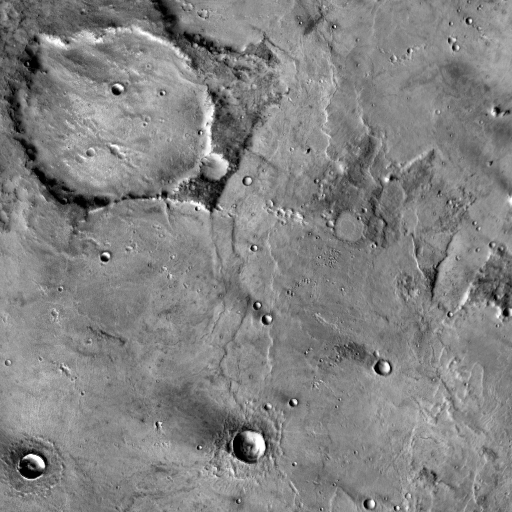
Crater classes present: Background, Other, Layered, Buried, Secondary